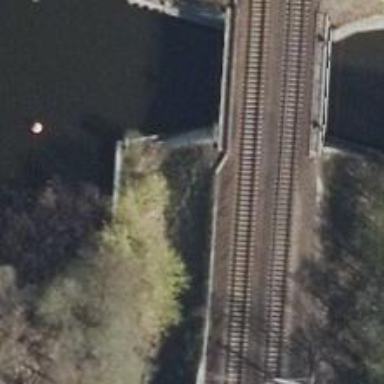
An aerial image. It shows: Bridge with electrified railway tracks featuring contact line.